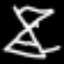
Label: hourglass